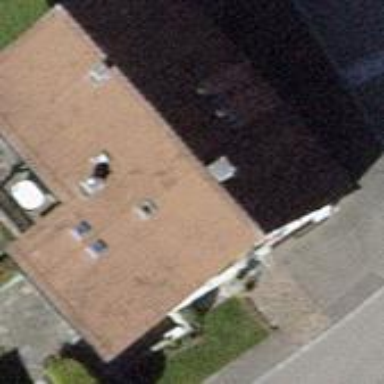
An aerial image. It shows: Detached building with gabled roof.